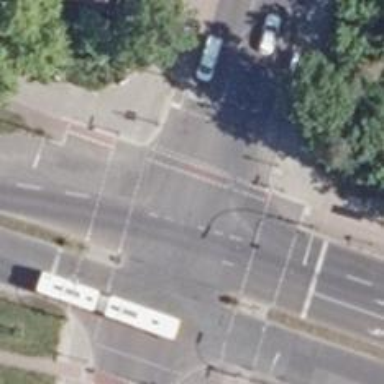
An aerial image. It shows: Road crossing with traffic signals.